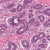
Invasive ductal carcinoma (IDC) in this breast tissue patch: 0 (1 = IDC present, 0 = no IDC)